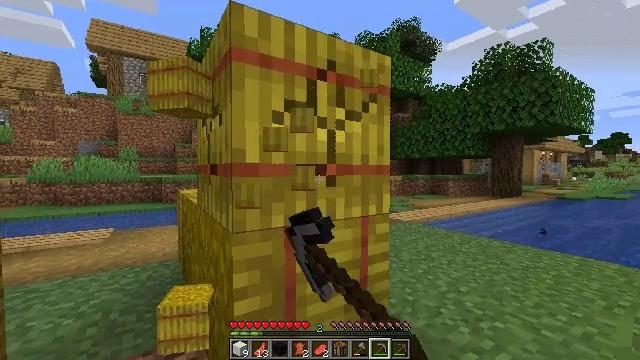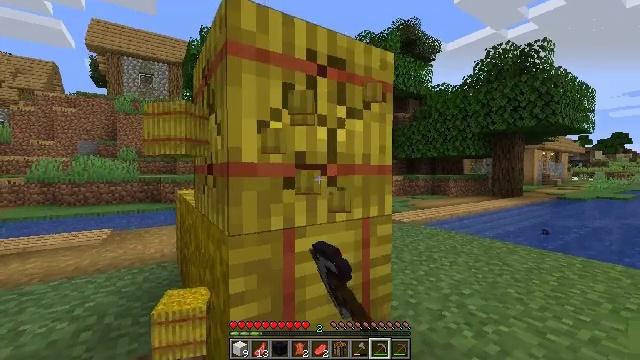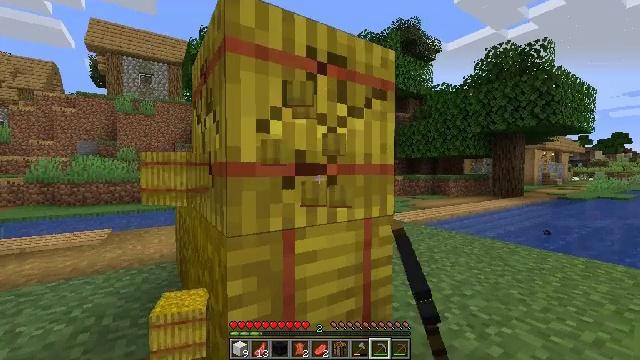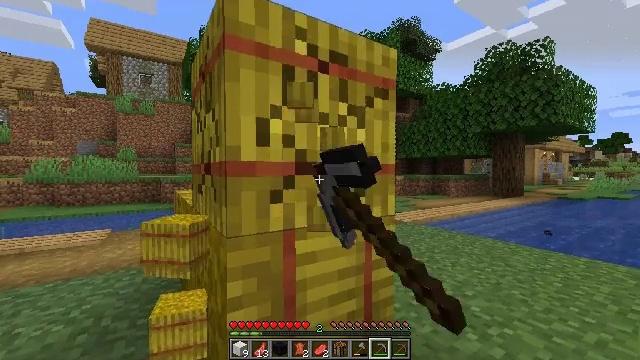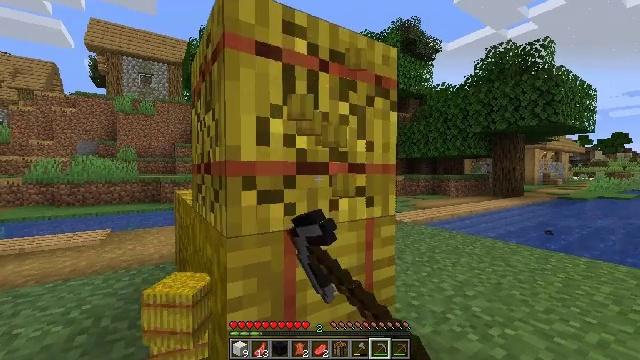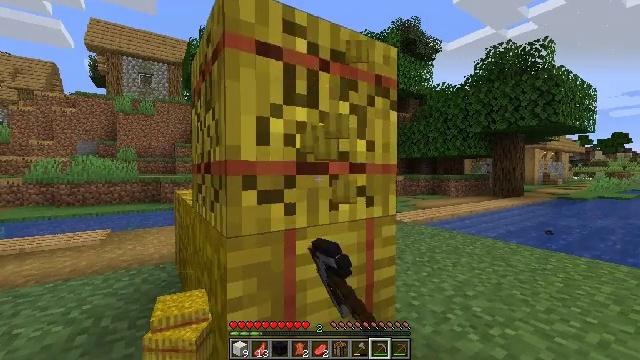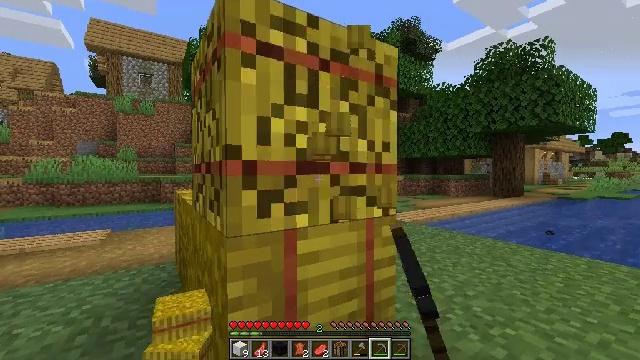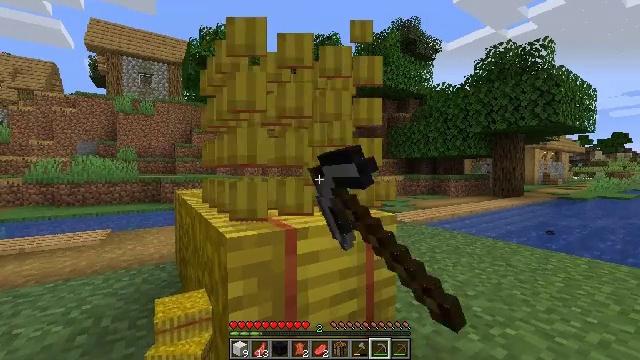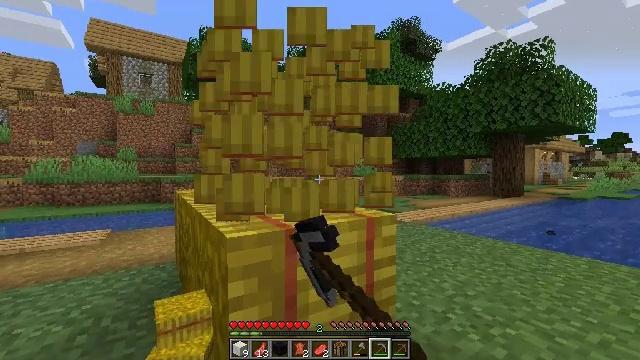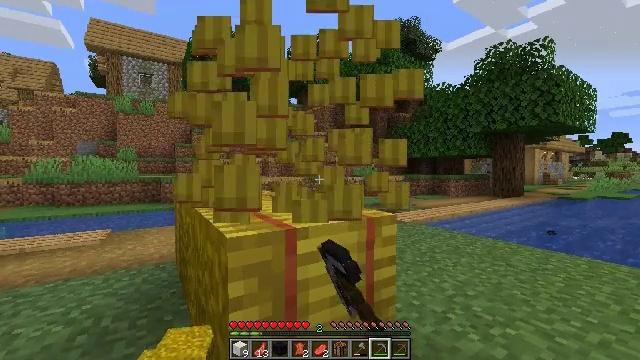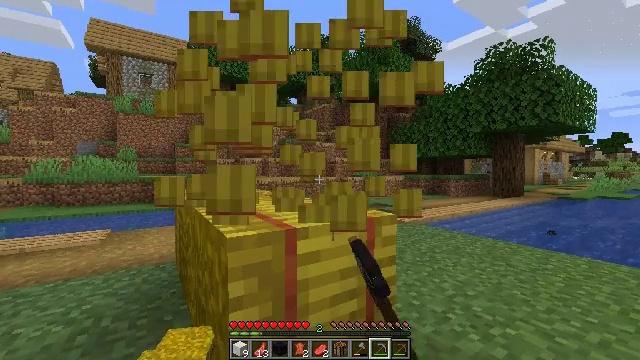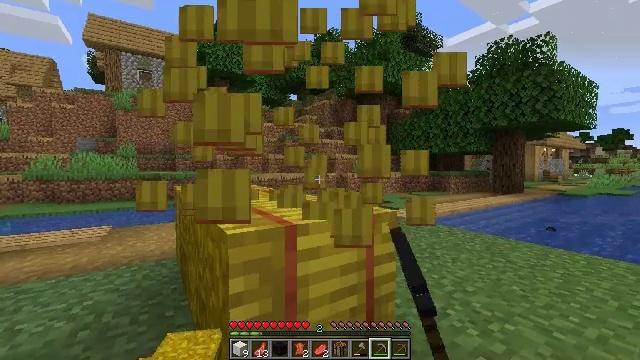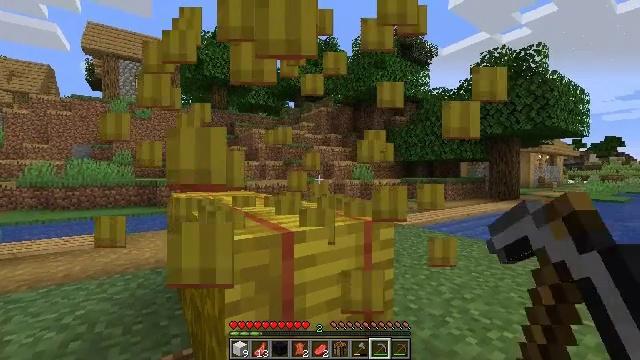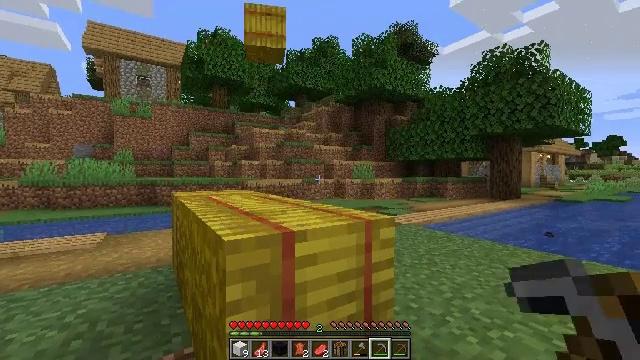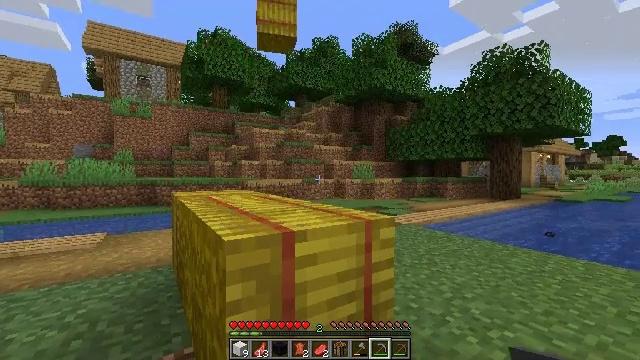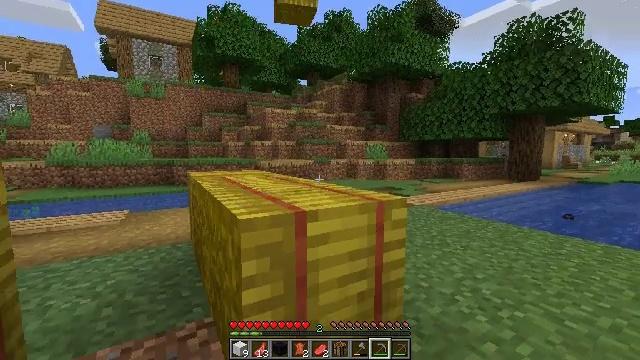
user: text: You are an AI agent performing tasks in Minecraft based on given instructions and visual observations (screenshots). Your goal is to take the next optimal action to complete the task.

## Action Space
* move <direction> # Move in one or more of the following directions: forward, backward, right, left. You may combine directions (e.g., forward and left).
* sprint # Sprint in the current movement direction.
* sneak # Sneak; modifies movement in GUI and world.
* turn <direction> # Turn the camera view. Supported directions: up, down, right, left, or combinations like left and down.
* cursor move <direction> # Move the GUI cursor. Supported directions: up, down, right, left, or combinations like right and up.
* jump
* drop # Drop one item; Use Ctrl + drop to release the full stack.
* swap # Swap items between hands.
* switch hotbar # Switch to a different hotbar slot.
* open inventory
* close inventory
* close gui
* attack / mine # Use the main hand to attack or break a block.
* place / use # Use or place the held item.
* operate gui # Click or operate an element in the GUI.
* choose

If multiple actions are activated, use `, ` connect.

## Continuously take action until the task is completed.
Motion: motion action
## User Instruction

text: Break the hay block to collect it.
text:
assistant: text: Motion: sneak, attack / mine
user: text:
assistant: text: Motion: sneak, attack / mine
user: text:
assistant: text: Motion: sneak, attack / mine
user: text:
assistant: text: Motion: sneak, attack / mine
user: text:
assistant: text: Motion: sneak, attack / mine
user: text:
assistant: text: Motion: sneak, attack / mine
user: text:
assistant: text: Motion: sneak, attack / mine
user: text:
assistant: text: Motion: sneak, attack / mine
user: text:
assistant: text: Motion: sneak, attack / mine
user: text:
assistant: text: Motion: sneak, attack / mine
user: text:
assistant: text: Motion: sneak, attack / mine
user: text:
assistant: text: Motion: sneak, turn up, attack / mine
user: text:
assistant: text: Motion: sneak, attack / mine
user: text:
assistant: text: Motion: sneak, attack / mine
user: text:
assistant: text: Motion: sneak, turn left and down, attack / mine
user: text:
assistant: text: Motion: move right, sneak, turn left and down, attack / mine
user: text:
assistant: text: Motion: move right, sneak, turn left and down, attack / mine
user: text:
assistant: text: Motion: move right, sneak, attack / mine
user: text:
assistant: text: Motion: sneak, attack / mine
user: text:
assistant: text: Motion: sneak, attack / mine
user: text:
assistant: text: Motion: sneak, attack / mine
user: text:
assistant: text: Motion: sneak, attack / mine
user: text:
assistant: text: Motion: sneak, attack / mine
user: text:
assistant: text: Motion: sneak, attack / mine
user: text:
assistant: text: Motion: sneak, attack / mine
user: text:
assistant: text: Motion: sneak, attack / mine
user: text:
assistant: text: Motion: sneak, attack / mine
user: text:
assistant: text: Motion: sneak, attack / mine
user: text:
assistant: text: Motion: sneak, attack / mine
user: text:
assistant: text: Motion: sneak, attack / mine